Interaction volume radius: 10 \u00c5
Interaction volume height: 20 \u00c5
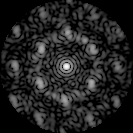
Disorder parameter: 0.5927